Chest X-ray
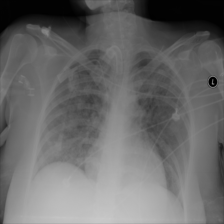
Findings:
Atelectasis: negative
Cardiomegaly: negative
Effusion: negative
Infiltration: negative
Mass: negative
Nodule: positive
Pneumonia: negative
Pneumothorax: negative
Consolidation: positive
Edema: positive
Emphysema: negative
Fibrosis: negative
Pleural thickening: negative
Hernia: negative